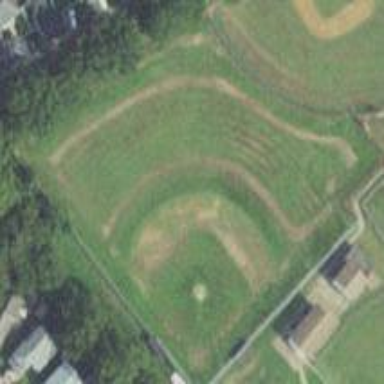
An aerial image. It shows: Baseball pitch for leisure land.